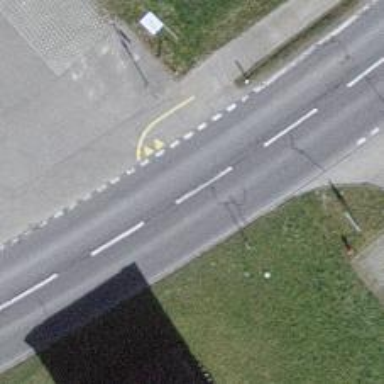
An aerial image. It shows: Unmarked road crossing.